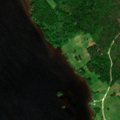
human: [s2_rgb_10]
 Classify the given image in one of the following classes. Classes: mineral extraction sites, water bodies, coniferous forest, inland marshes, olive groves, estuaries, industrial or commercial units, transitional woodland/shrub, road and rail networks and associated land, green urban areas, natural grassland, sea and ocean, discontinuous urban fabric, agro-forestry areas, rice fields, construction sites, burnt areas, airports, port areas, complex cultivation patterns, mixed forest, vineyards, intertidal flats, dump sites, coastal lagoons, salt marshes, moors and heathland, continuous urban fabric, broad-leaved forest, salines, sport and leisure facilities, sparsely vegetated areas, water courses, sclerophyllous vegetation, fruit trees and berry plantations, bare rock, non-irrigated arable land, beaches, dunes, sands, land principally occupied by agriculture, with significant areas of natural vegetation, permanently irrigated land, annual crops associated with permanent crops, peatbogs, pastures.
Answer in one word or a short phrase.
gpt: land principally occupied by agriculture, with significant areas of natural vegetation, mixed forest, water bodies